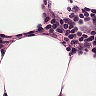
Metastatic tissue present: no